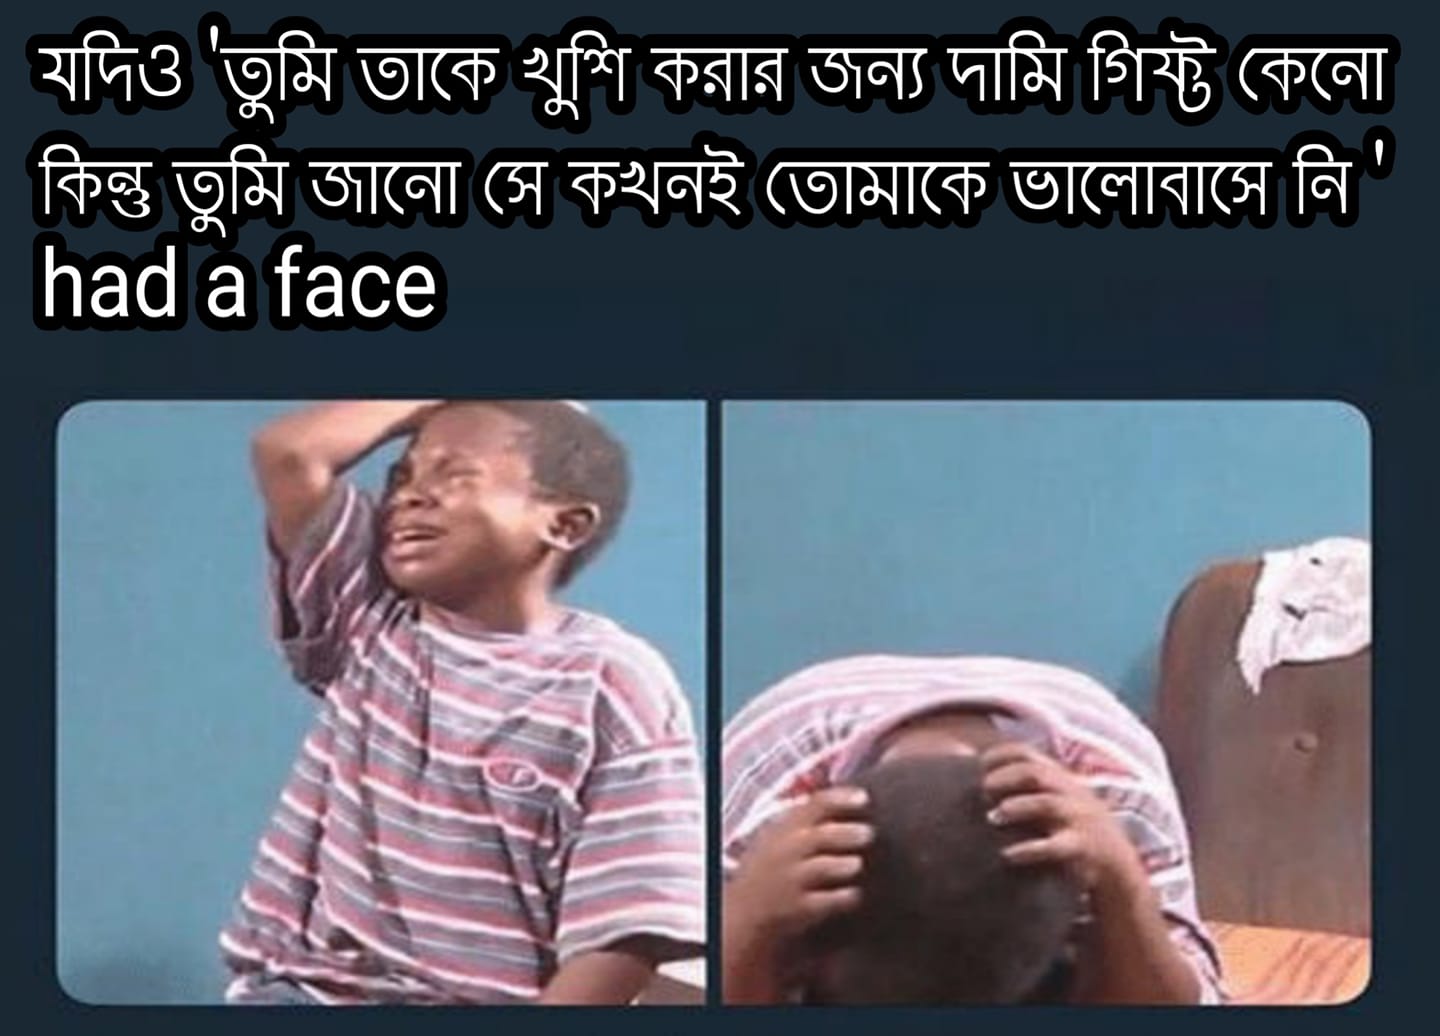
Caption: যদিও' তুমি তাকে খুশি করার জন্য দামি গিফট কেনো কিন্তু তুমি জানো সে কখনই তোমাকে ভালোবাসে নি '   had a face
Label: non-hate